Question: I have made a directive that, when clicked, creates a dialog that is appended to the body using jQuery. The problem is that when the dialog is closed, the scopes are never properly cleaned up. As shown in the picture below 167 ChildScopes are preserved. Which matches the amount of items in the dialog which includes the ng-repeat directive.

I attempted to create an extremely simple version of the scenario on <URL>. To my surprise the scopes ARE in fact being removed on each close in the Plnkr. So something, somewhere in production is causing the scopes to stay alive even after '$destroy' has been called.
'''
link: ($scope, $element, $attr) ->
$element.on 'click', () ->
$scope.$apply () ->
child = $scope.$new()
template = """<span ng-controller="ListCtrl">...List dialog things...</span>"""
compiledTemplate = $compile(template)(child)
container = containers.createDialogContainer($element)
container.append(compiledTemplate)
#cleanup
$scope.closeWidget = () ->
container.trigger("container_close")
return
container.on "container_close", ()->
child.$apply () ->
child.$destroy()
return
'''
So here is my question:
For obvious reasons I cannot show you our production code. However the directive in the Plnkr matches the one im debugging sufficiently.
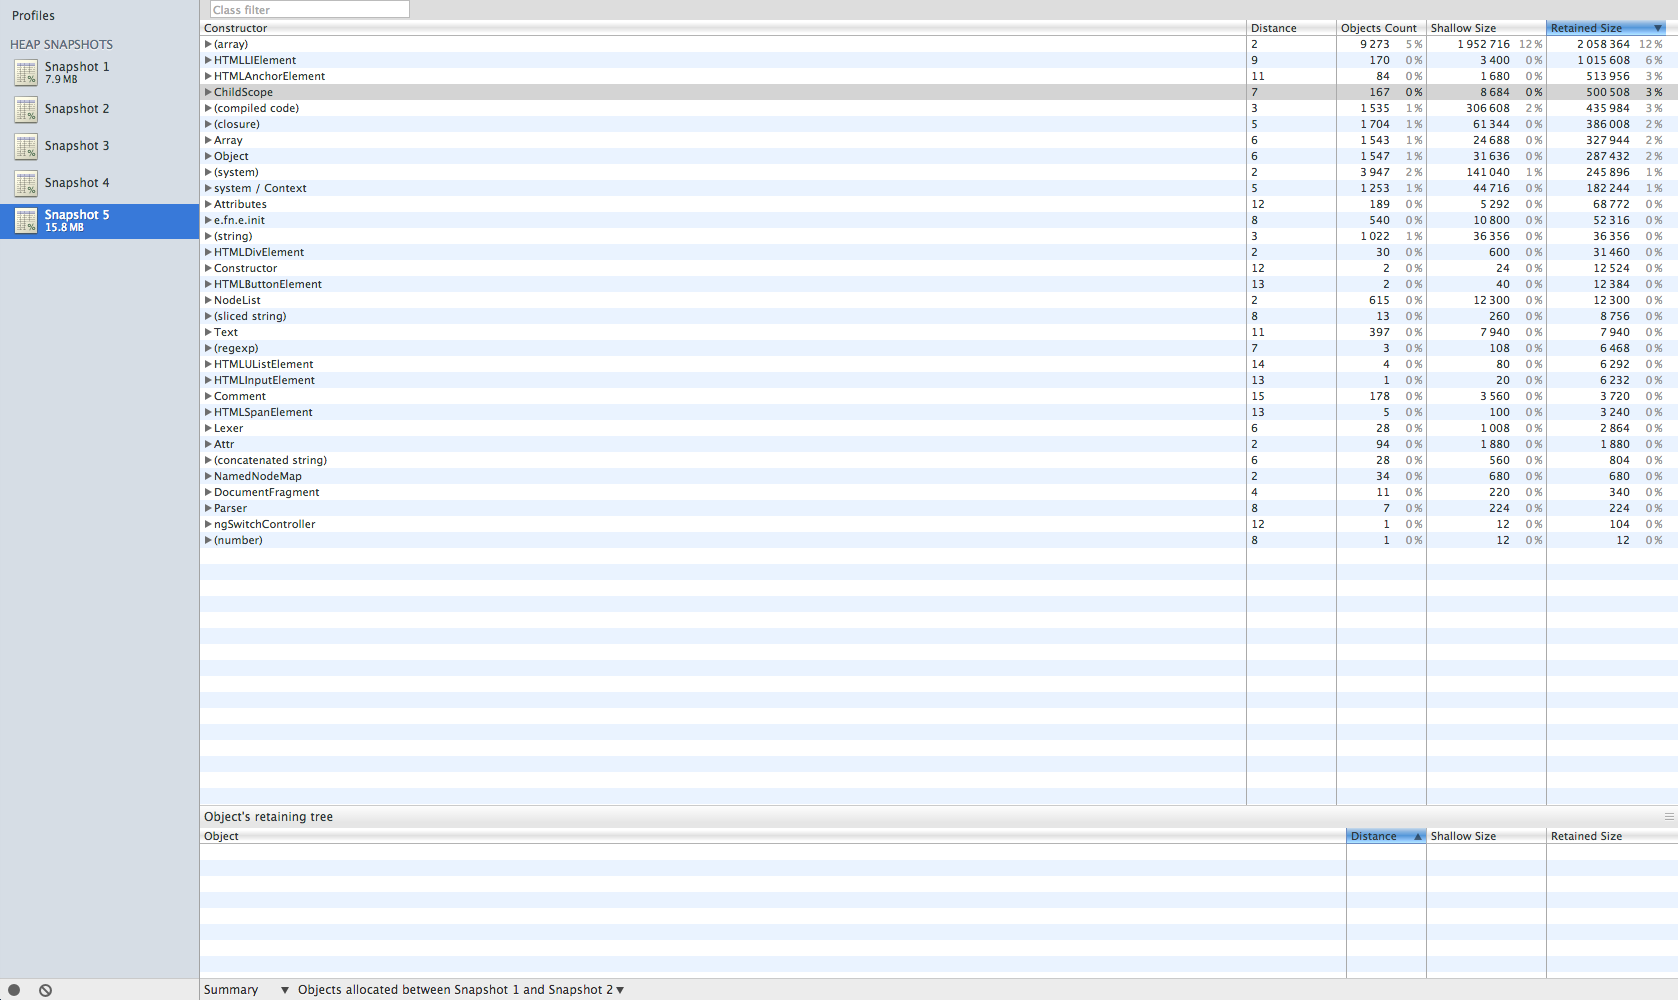
Answer: In general, a scope (or any other JS object) can not be cleaned up by the GC if it is still accessible by another JS object.
In practice, in an Angular project that also uses JQuery, this is most likely caused by:
- -
Your example, for instance, creates a memory leak.
From your code:
'''
$scope.removeDialog = () ->
console.log "closing"
child.$destroy()
$('.listshell').remove()
return
'''
You do not set 'child' to 'null' so '$scope.removeDialog' still has access to the scope object referenced by the 'child' variable. Therefore, this object can not be GC'ed.
NB: It seems to me that it would be more appropriate to put 'removeDialog' on the child scope. Now your example only works because the child scope is not isolated.